Question: I have a setup shown below.
On my webpage, we are looking at DOCUMENT #83156. The user made multiple entries in the document. I will have thousands of these DOCUMENT numbers, and some may have no entries, and some may have 20 entries of Item/Changes. Each "entry" into my database is according to a document number.
In this example the user made 4 changes to the document. I'm trying to store all of these changes into a single entry (or per document number).
I DO NOT want to have duplicate numbers of the DOCUMENT # (meaning I do not want 4 separate entries in my database for this example).
Does anyone know how to achieve this with MySQL?
I've heard that MongoDB has a simple way of doing this. I have zero experience with MongoDB, but if it would be easier I might take a look into it.
Any advice is greatly appreciated.

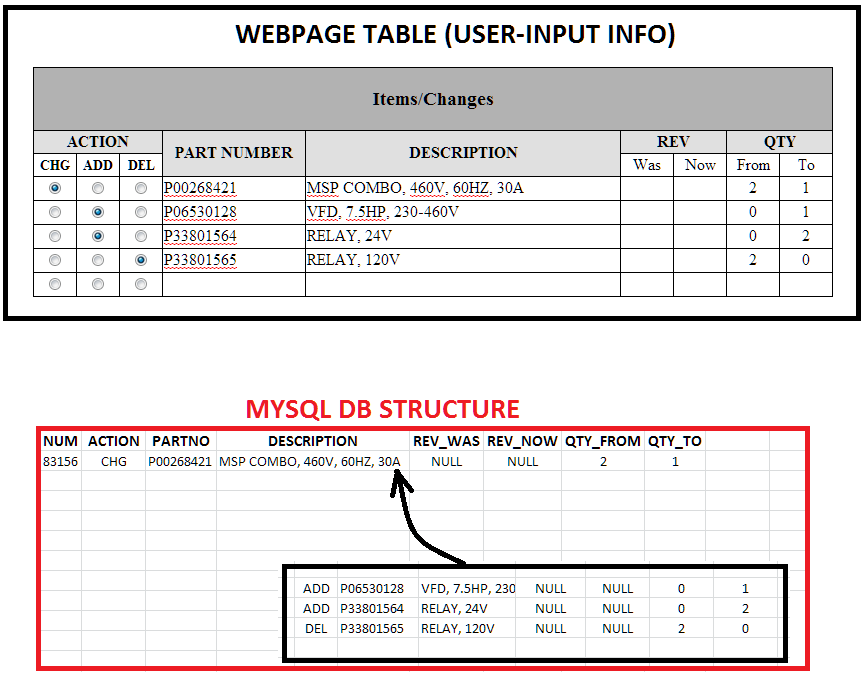
Answer: MySQL is a database - and what you want is a simple relation:
- -
.
'''
CREATE TABLE changes (
ID INT PRIMARY KEY AUTO_INCREMENT,
PARENT INT NOT NULL, -- consider foreign key constraint here
CHGTYPE ENUM('Add','Del') NOT NULL,
CHGTXT VARCHAR(250) NOT NULL,
REV_WAS INT, REV_NOW INT, QTY_FROM INT, QTY_TO INT
)
'''
where 'PARENT' stores the parent change (83156 in your example)